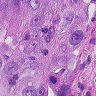
Metastatic tissue present: yes